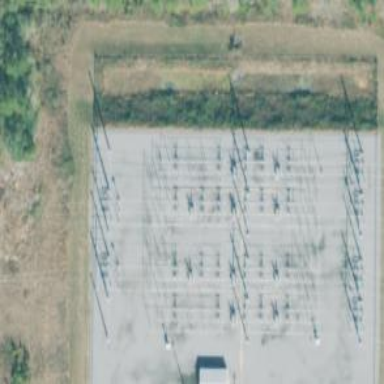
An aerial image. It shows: Switch for power supply.